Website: home-depot
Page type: delivery-shipping
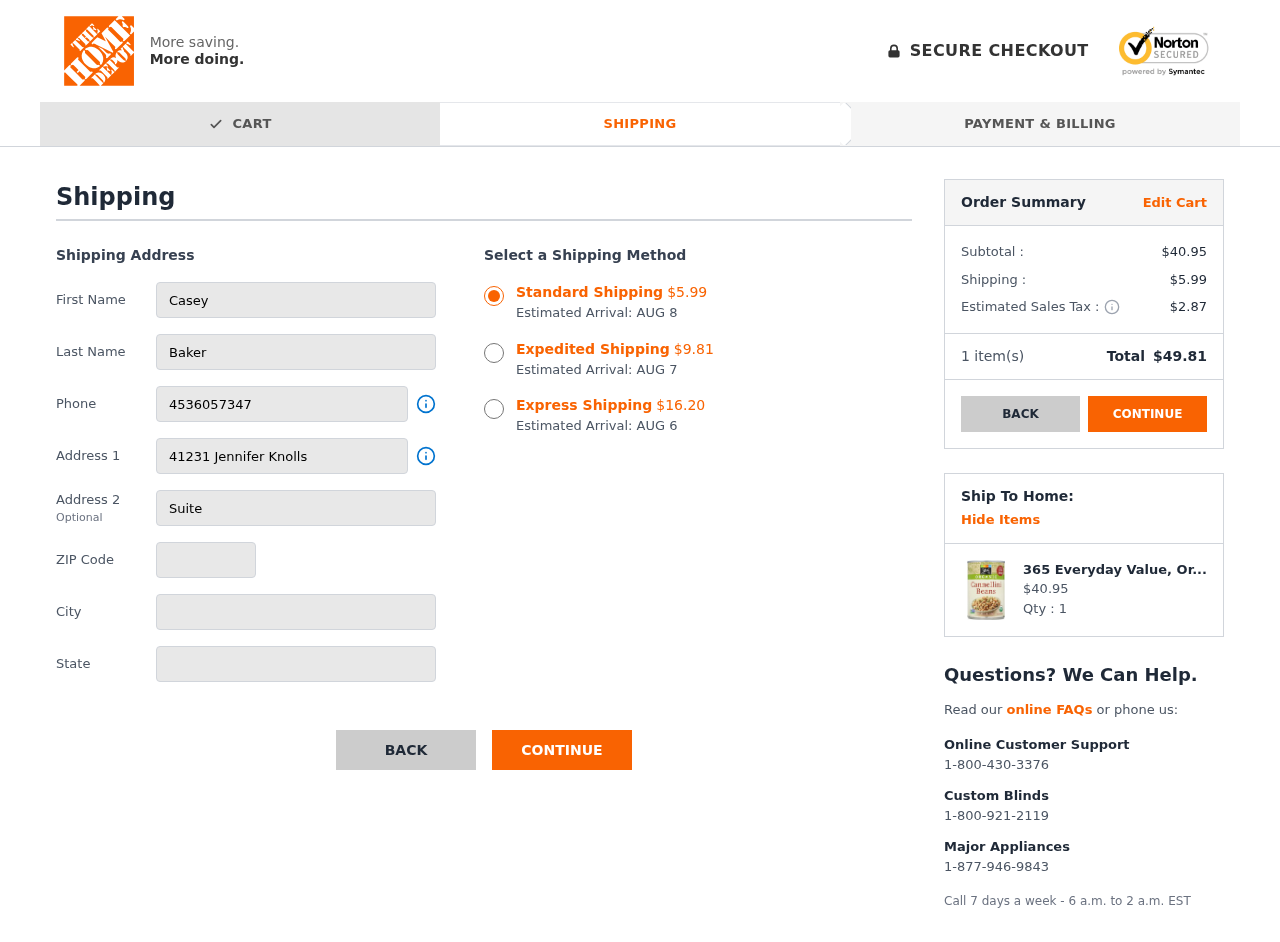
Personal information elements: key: PII_CITY
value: Murraytown
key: PII_FIRSTNAME
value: Casey
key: PII_LASTNAME
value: Baker
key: PII_PHONE
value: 4536057347
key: PII_POSTCODE
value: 99848
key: PII_STATE
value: Kentucky
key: PII_STREET
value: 41231 Jennifer Knolls
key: PII_STREET2
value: Suite 601
Product elements: key: PRODUCT1_NAME
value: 365 Everyday Value, Organic Cannellini Beans, 15 oz
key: PRODUCT1_PRICE
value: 40.95
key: PRODUCT1_QUANTITY
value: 1
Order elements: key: ORDER_SHIPPING_COST_STANDARD
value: $5.99
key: ORDER_DELIVERY_DATE
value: AUG 8
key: ORDER_SHIPPING_COST_EXPEDITED
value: $9.81
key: ORDER_DELIVERY_DATE_EXPEDITED
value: AUG 7
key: ORDER_SHIPPING_COST_EXPRESS
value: $16.20
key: ORDER_DELIVERY_DATE_EXPRESS
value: AUG 6
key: ORDER_SUBTOTAL
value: $40.95
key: ORDER_SHIPPING_COST
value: $5.99
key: ORDER_TAX
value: $2.87
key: ORDER_NUM_ITEMS
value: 1
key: ORDER_TOTAL
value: $49.81